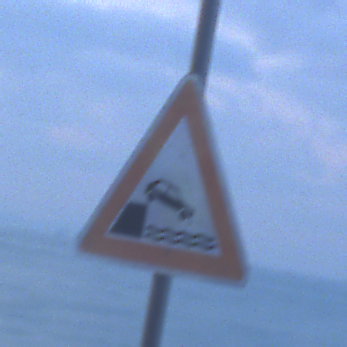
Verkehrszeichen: Ufer
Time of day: Dawn
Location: Outdoor (Urban)
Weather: PartlyCloudy
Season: NotSpecified
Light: Natural